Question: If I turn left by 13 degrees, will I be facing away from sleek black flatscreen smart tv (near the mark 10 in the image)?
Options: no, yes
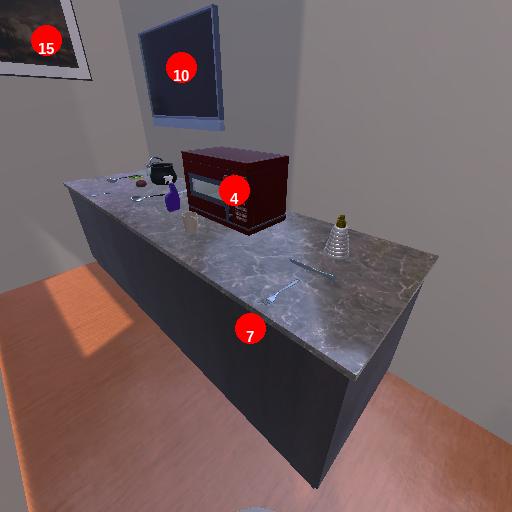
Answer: no